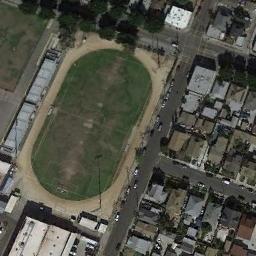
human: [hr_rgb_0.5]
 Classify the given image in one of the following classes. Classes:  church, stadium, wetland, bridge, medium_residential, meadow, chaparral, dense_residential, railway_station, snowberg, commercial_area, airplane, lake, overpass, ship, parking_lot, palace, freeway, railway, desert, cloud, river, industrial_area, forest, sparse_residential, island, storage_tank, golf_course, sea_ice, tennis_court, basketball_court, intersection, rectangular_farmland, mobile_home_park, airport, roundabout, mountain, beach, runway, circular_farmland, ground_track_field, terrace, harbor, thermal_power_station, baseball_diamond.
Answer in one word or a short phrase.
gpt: ground_track_field